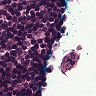
Metastatic tissue present: no